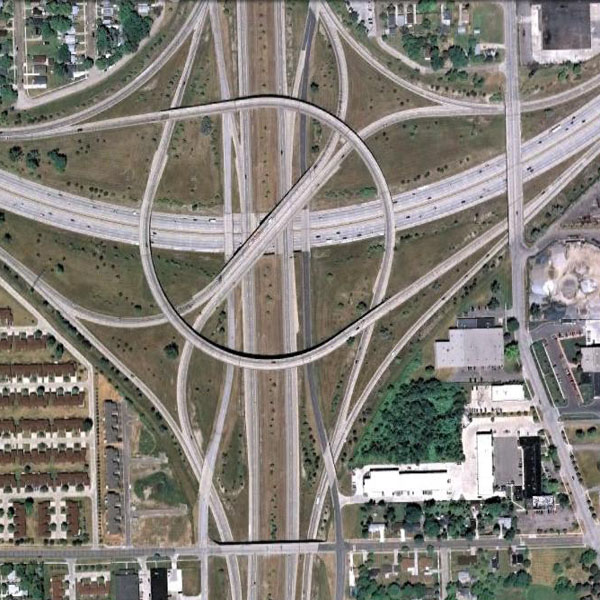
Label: Viaduct